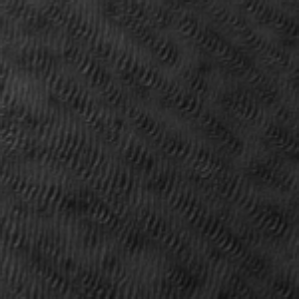
Label: frost